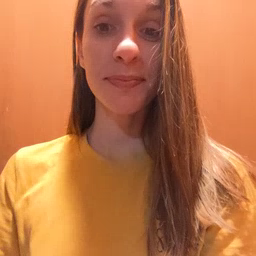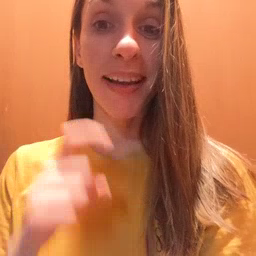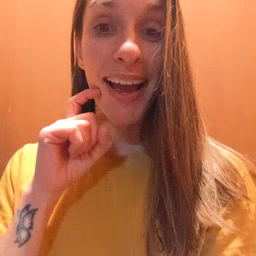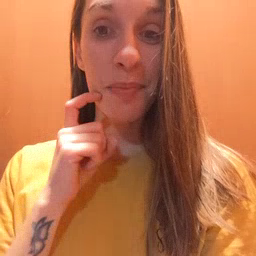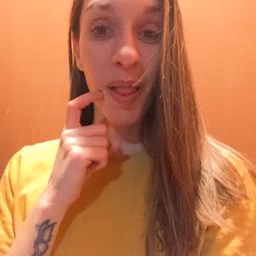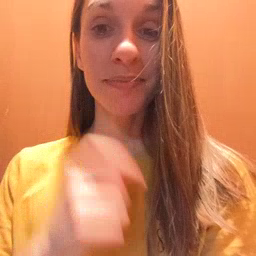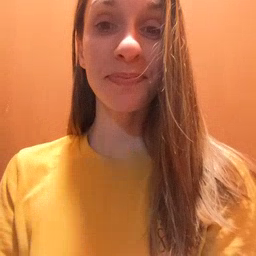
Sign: apple